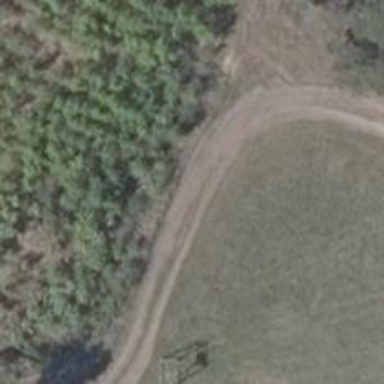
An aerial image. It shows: Track road with grade4 tracktype.